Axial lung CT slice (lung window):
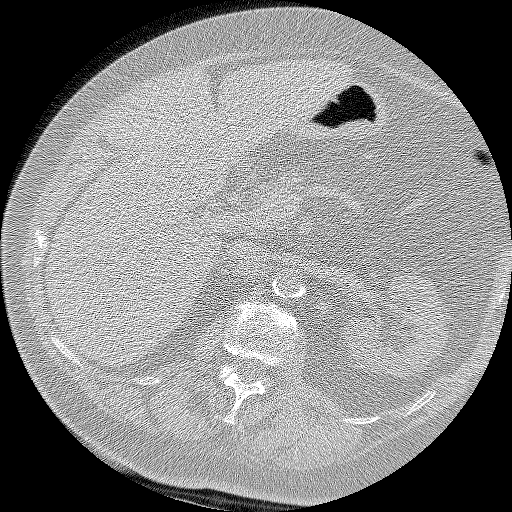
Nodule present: no